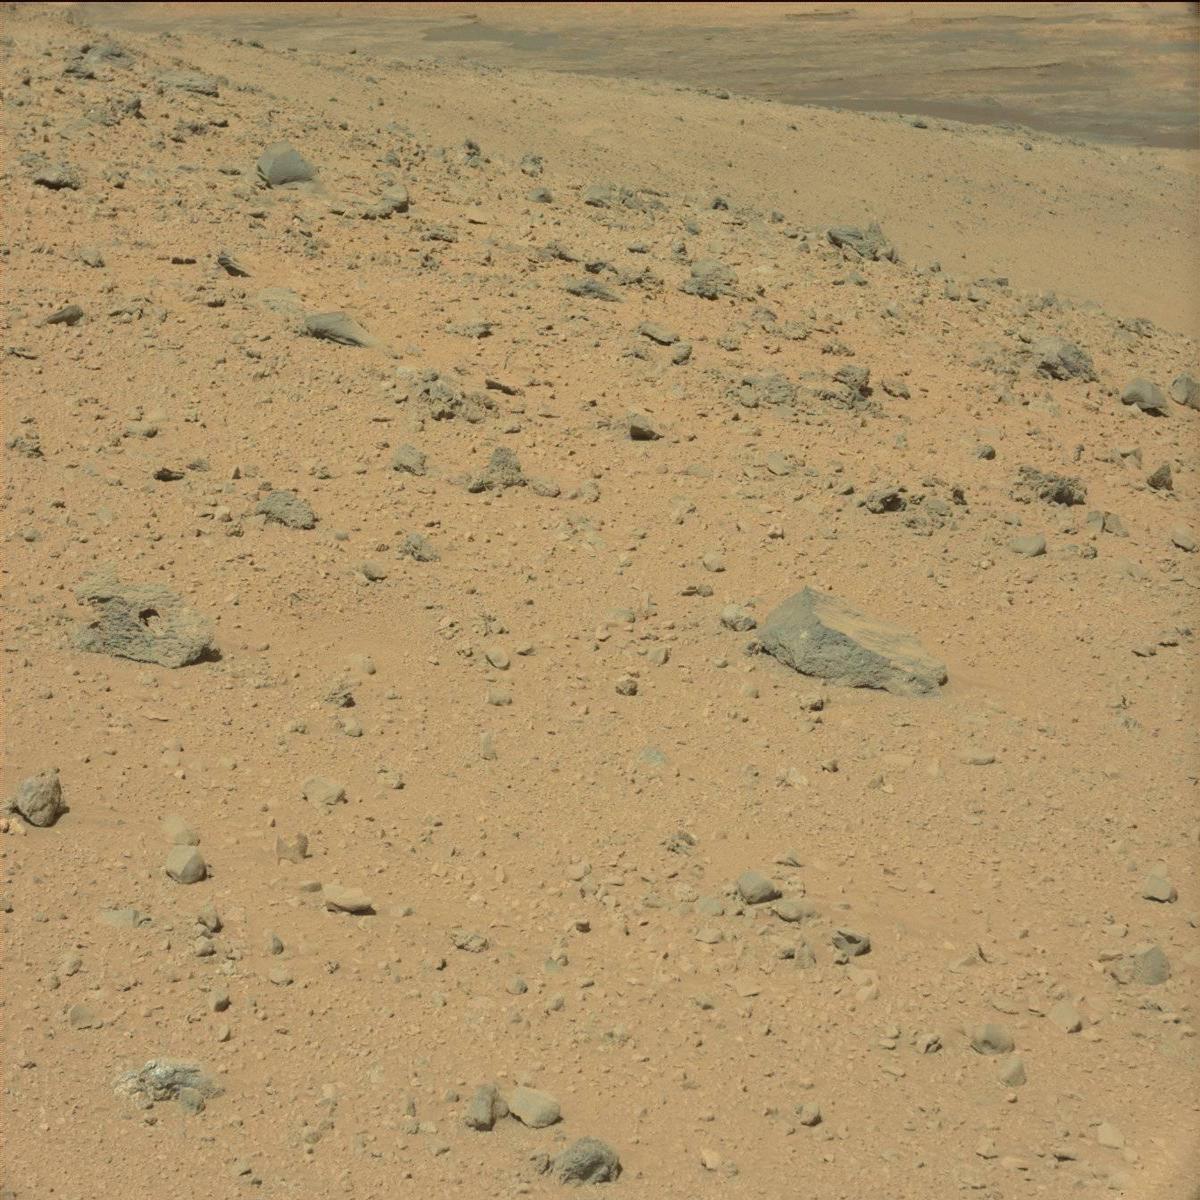
Terrain classes present: Bedrock, Ridge, Rock, Sand / Soil